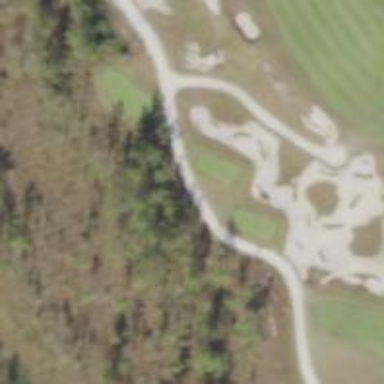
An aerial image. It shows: Golf bunker.